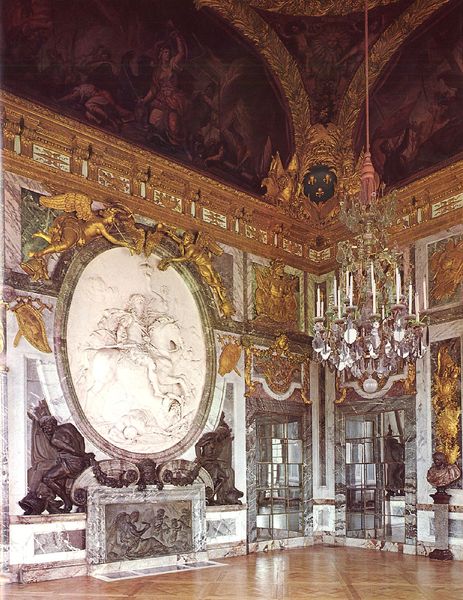
Titel: Schloss Versailles
Künstler: Louis Le Vau
Standort: Versailles (EU - F)
Schlagwörter: dunkel, flügel, gemälde, weiß, grün, braun, frankreich, grau, hell, holz, licht, marmor, raum, schmuck, schwarz, schloss, ornament, wand, barock, spiegel, boden, gold, decke, rokoko, reiter, rund, engel, skulptur, relief, farbig, bogen, parkett, saal, figuren, büste, dekor, kronleuchter, leuchter, lüster, stuck, bienen, foto, gewölbe, medaillon, fries, sims, kerzenleuchter, skulpturen, kristall, fresken, florenz, posaunen, deckengemälde, fresko, grabmal, stuckmarmor, gestaltung, versaille, gliederung, epitaph, helll, kristallleuchter, medaillonengel